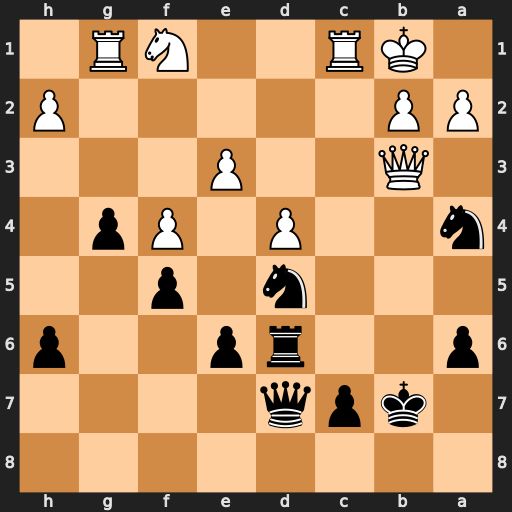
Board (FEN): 8/1kpq4/p2rp2p/3n1p2/n2P1Pp1/1Q2P3/PP5P/1KR2NR1
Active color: b
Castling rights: -
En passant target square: -
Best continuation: Rb6 Qa3 Rxb2+